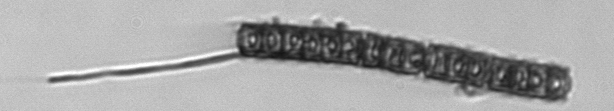
Label: Paralia_sulcata